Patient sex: F
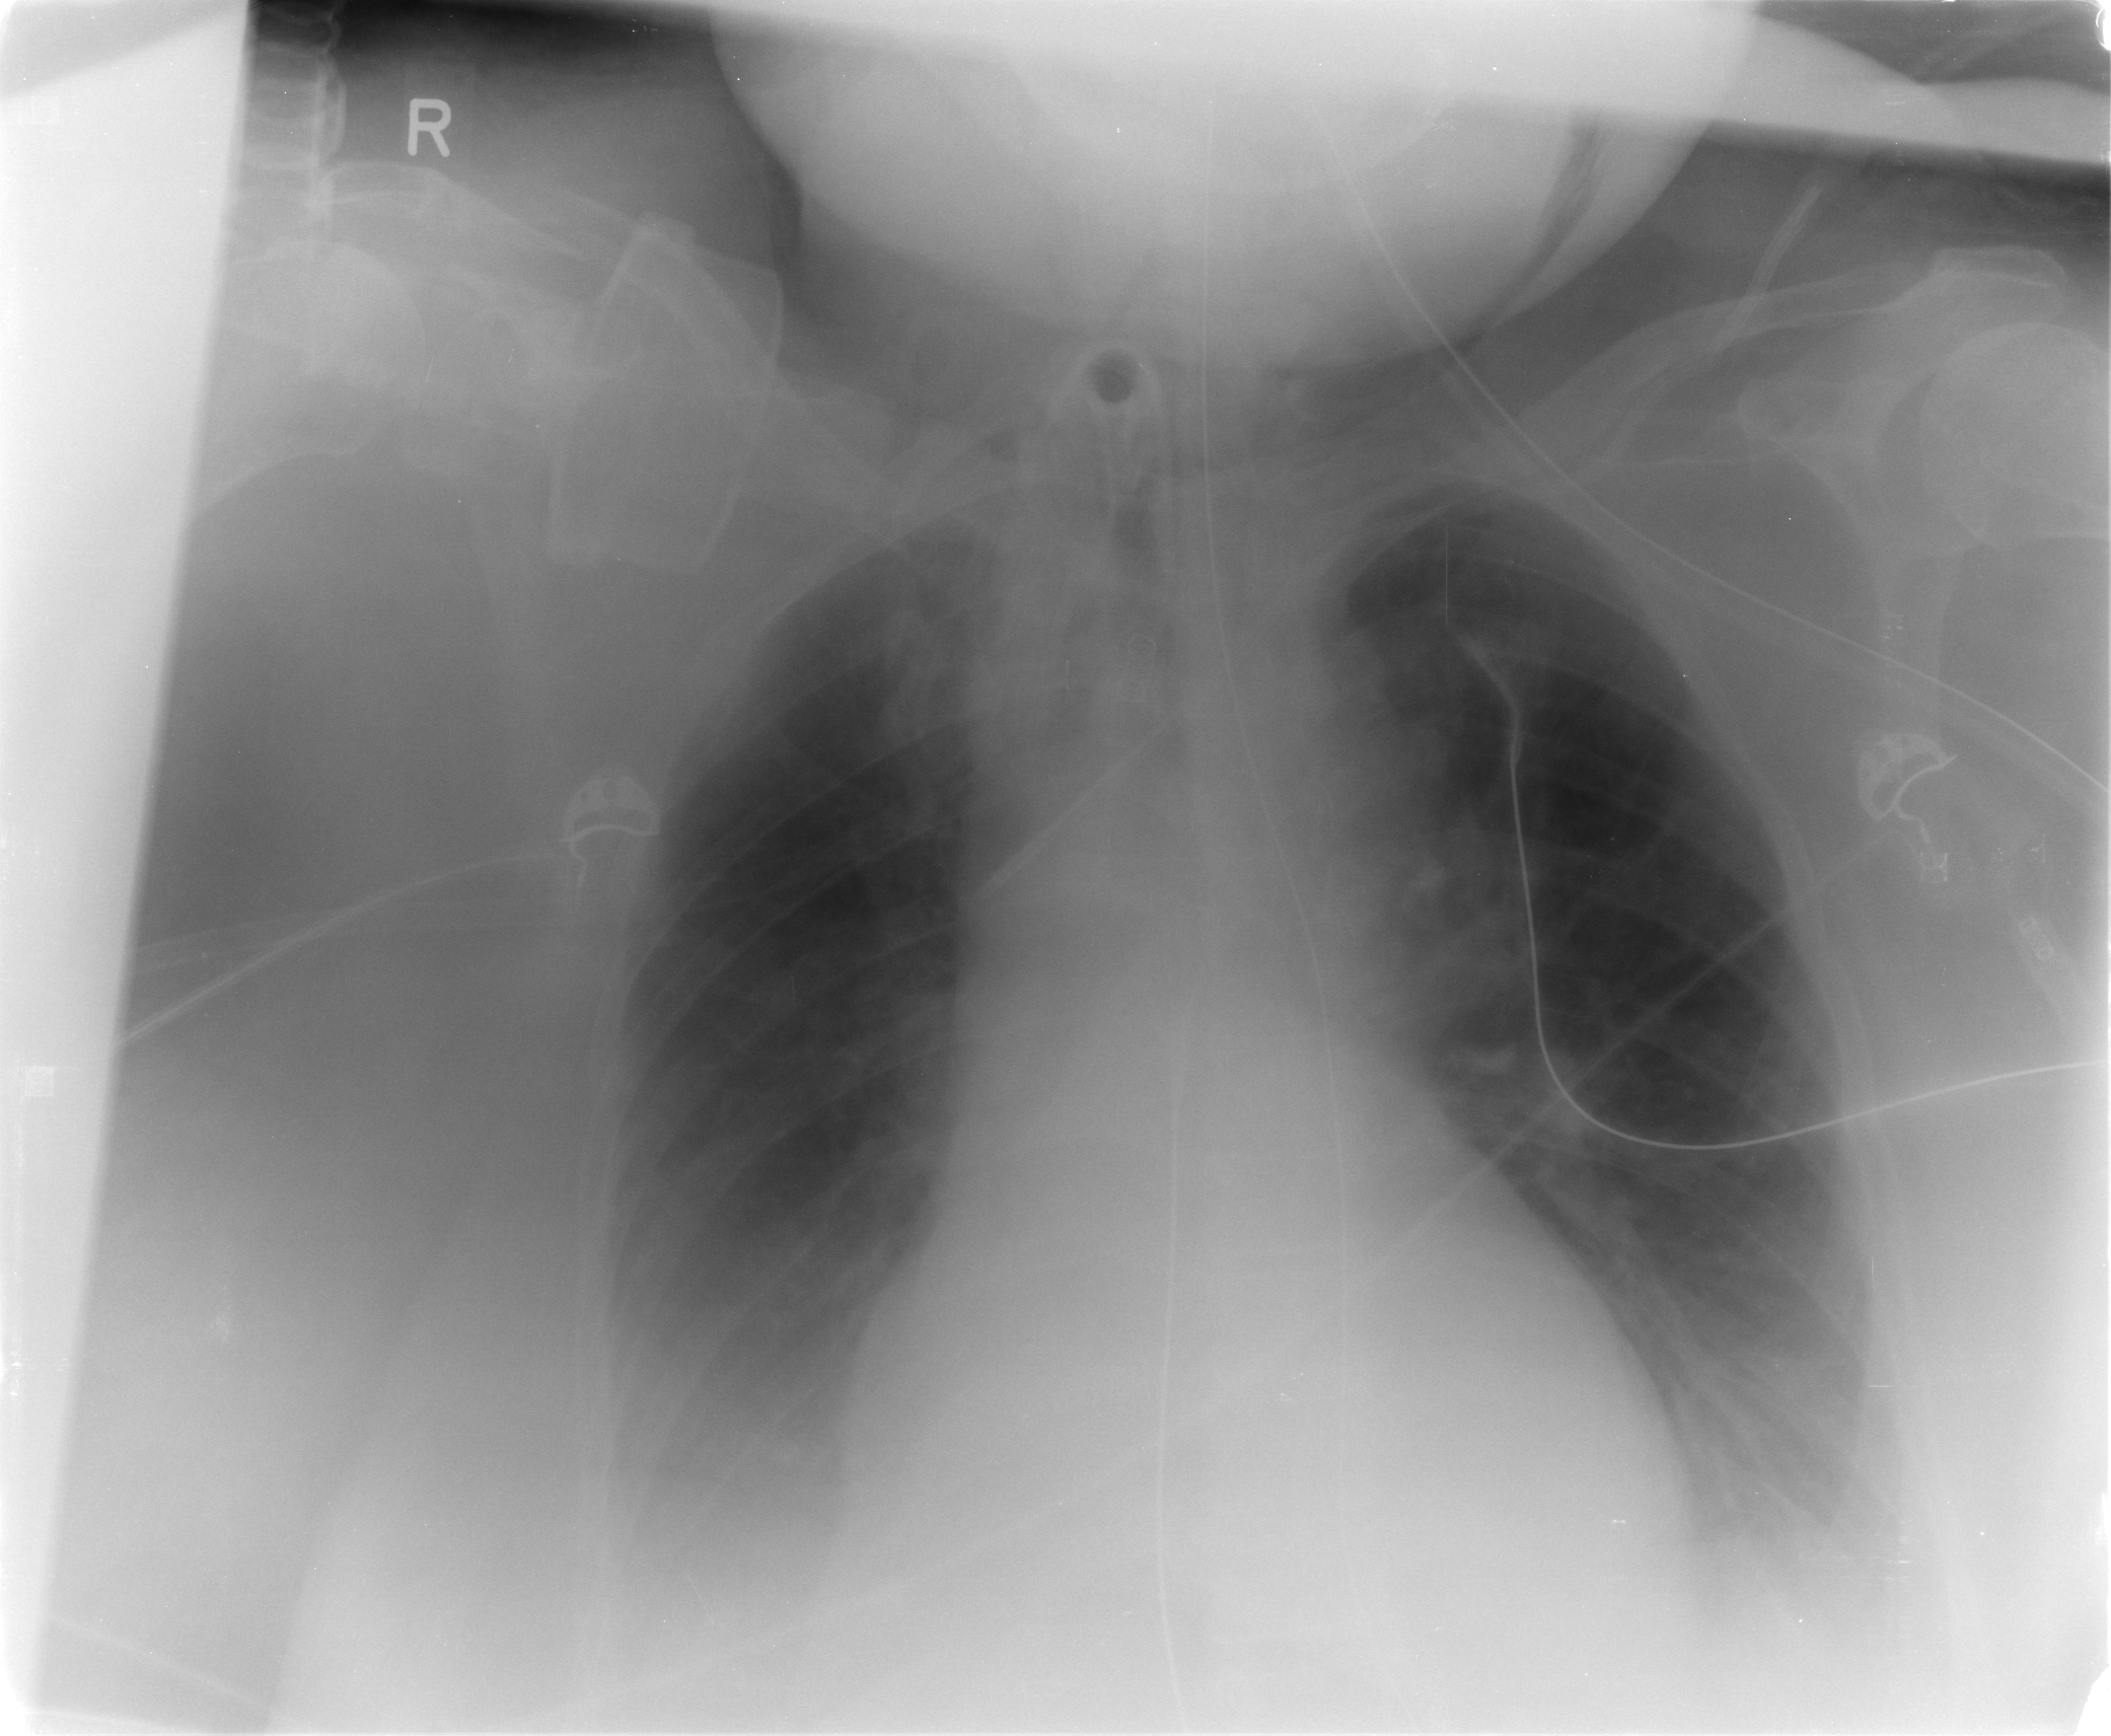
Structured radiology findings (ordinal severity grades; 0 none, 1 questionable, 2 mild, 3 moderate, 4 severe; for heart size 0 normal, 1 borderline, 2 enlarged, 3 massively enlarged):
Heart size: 0
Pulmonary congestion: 1
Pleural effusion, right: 2
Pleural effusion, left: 2
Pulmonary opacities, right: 0
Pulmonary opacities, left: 0
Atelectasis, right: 2
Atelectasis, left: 2